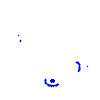
Particle: kaon